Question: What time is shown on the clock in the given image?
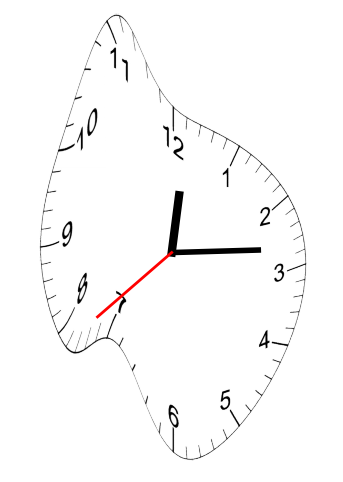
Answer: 12:13:38